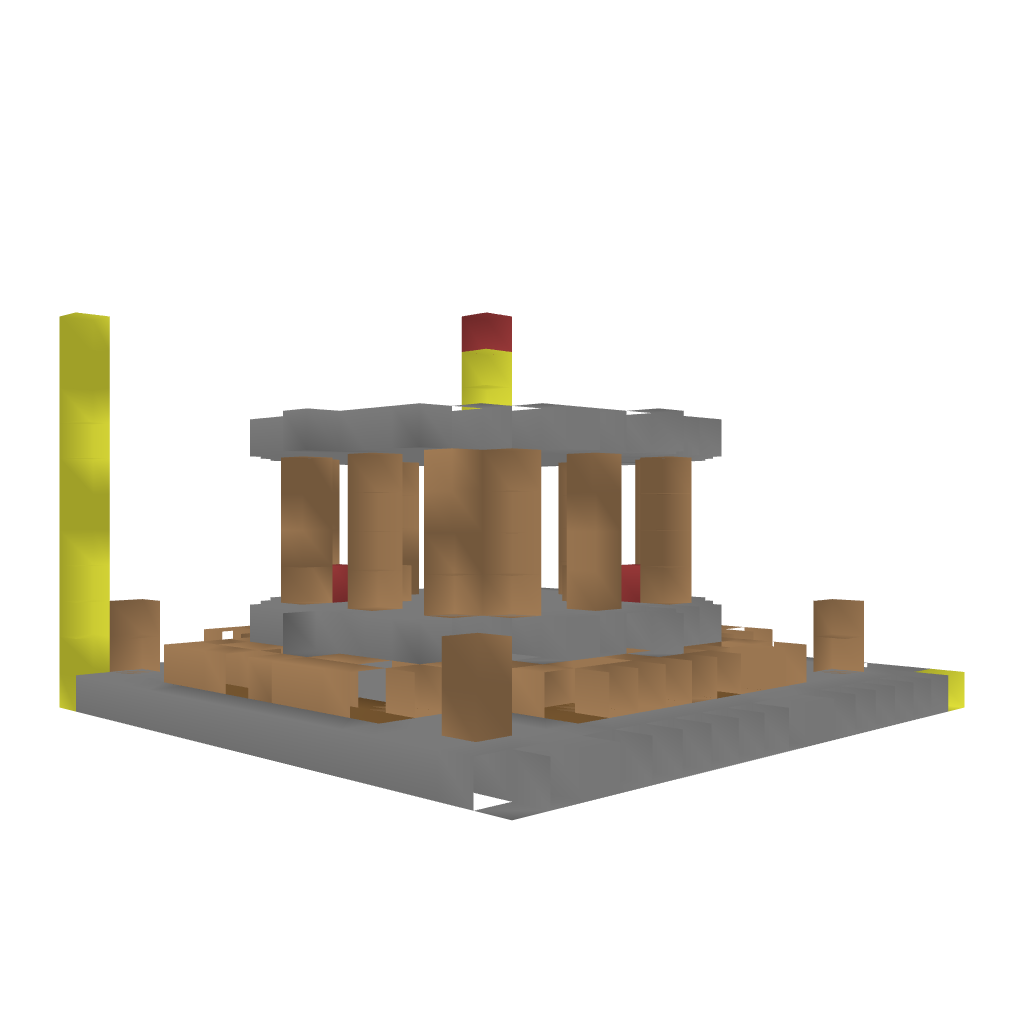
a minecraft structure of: Merry Go Round good quality